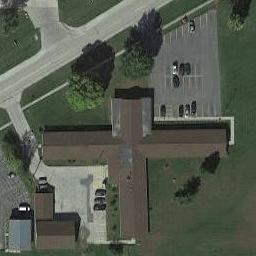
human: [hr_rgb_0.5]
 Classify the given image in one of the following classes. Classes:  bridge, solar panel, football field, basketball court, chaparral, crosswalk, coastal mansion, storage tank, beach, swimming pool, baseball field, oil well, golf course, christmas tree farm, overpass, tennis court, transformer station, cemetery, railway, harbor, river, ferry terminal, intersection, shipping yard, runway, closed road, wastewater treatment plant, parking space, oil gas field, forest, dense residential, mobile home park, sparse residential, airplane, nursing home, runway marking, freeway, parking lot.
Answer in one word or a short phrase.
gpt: nursing home